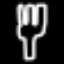
Label: fork